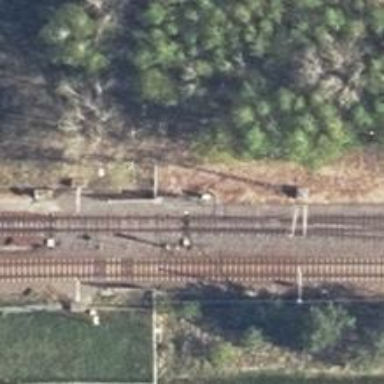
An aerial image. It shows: Railway switch.